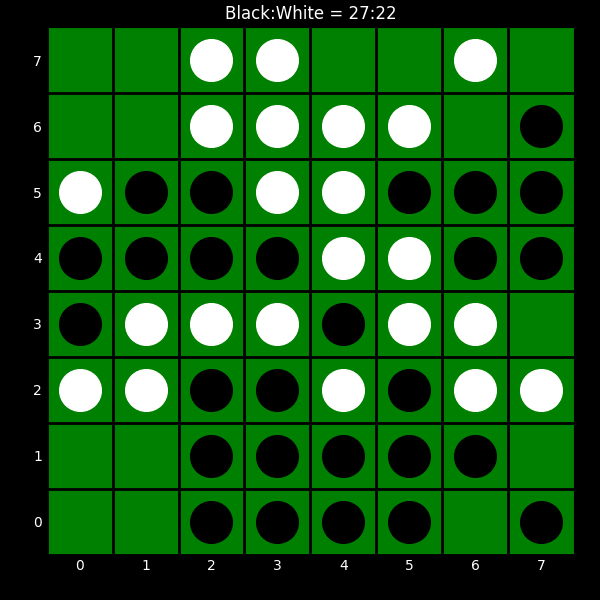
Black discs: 27
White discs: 22